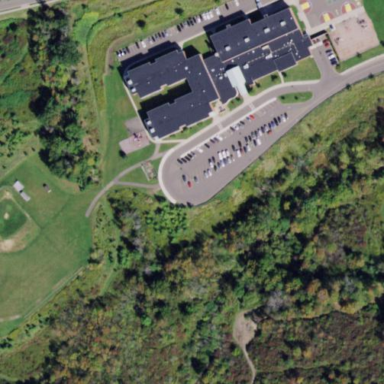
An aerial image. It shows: School.